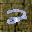
Label: 2